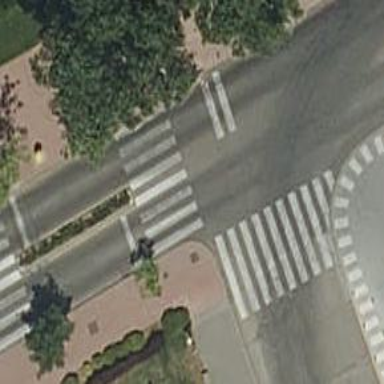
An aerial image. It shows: Uncontrolled crossing on the road.